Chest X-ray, PA view. Patient: 40 years old, sex M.
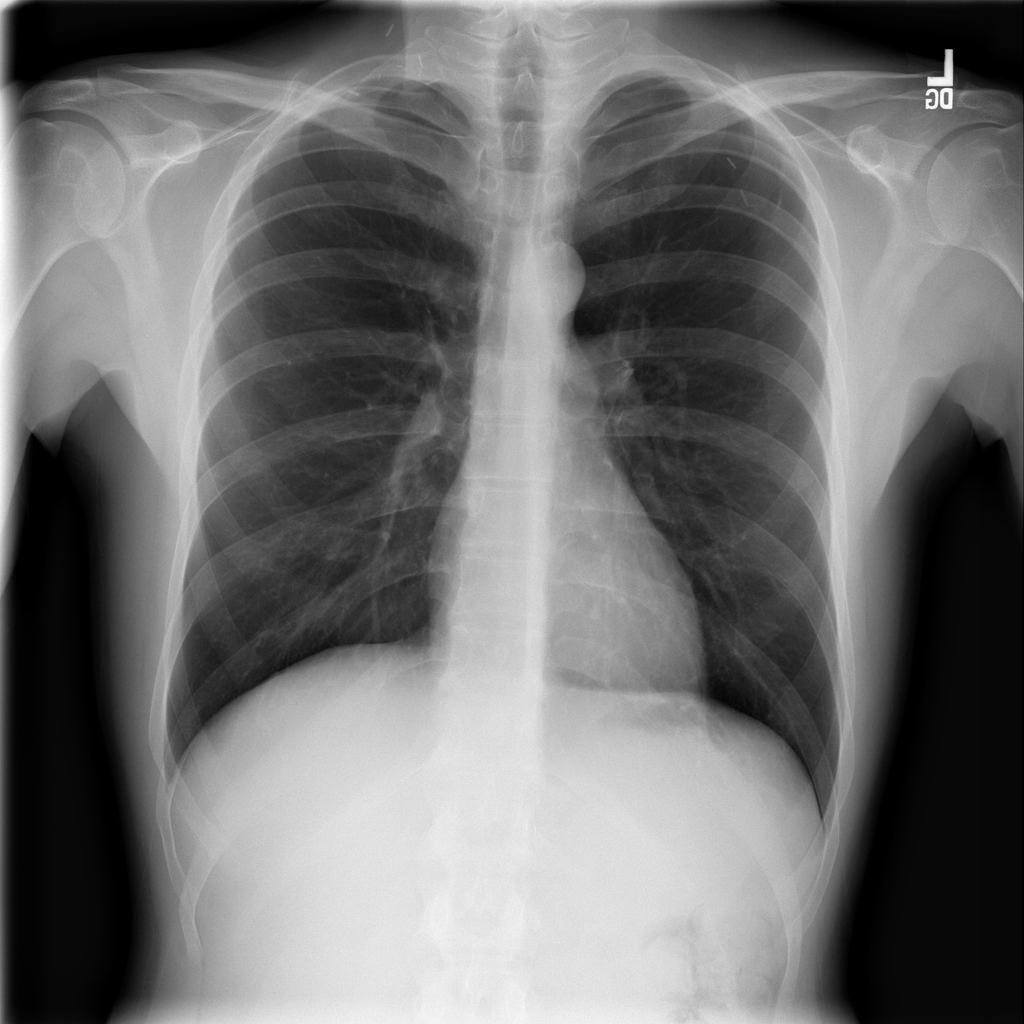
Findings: Infiltration